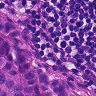
Metastatic tissue present: yes